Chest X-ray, AP view. Patient: 34 years old, sex F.
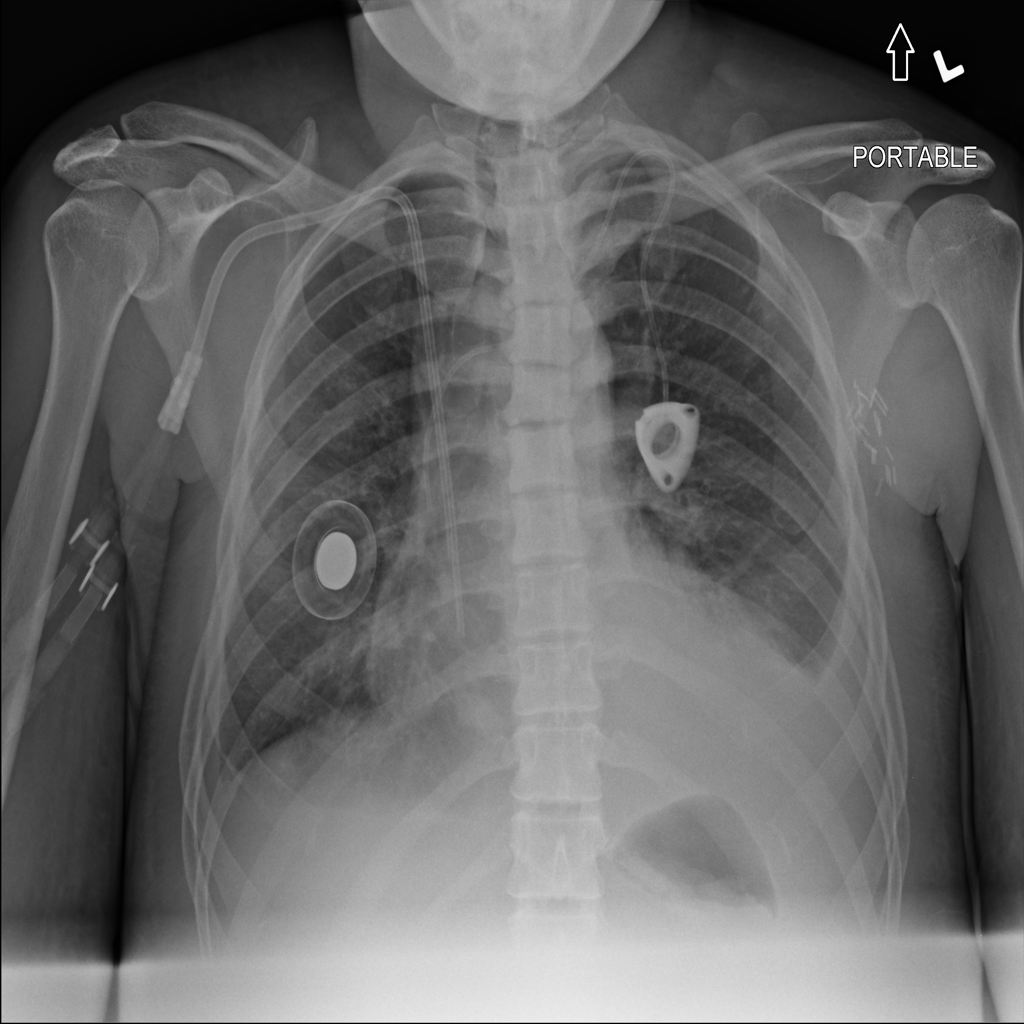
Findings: Atelectasis, Effusion, Infiltration